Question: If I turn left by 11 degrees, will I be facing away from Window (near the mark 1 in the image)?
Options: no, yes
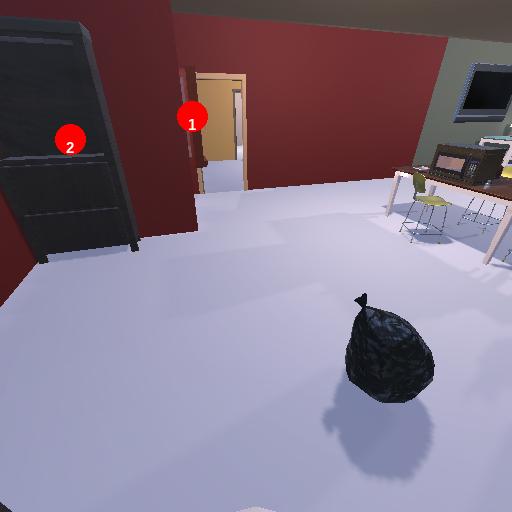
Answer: no